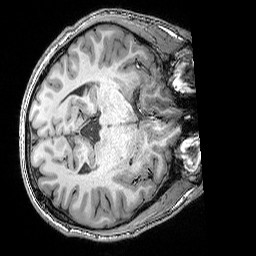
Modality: T1w
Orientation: axial
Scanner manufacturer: siemens
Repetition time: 2.25 s
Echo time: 0.00418 s